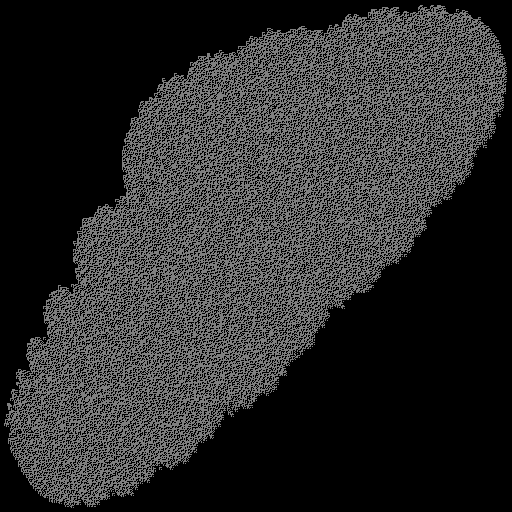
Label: shieldfern